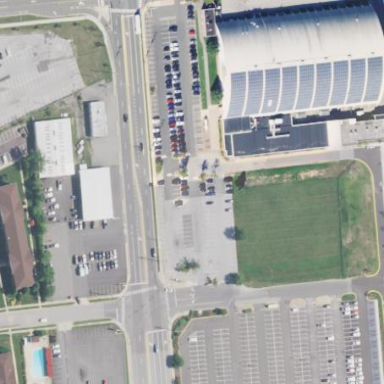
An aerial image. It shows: Parking area.